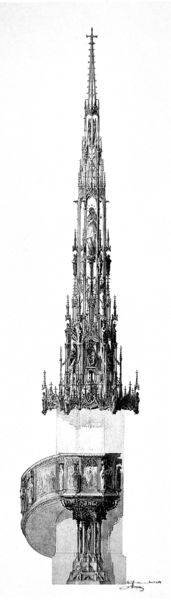
Titel: Kanzelentwurf für die Frauenkirche München
Künstler: Matthias Berger
Standort: München
Institution: Architekturmuseum der Technischen Universität
Schlagwörter: gott, schatten, weiß, kirchturm, ausschnitt, grau, holz, marmor, schmuck, schwarz, skizze, säule, säulen, zeichnung, dach, hochformat, ornament, alt, architektur, böse, sockel, spitze, stein, signatur, brüstung, kirche, schlank, figur, spitzen, gotik, brunnen, turm, turmspitze, skulptur, statue, relief, schrift, papier, modell, monochrom, linien, empore, pilaster, figuren, treppe, dekoration, spitz, detail, schmal, ornamente, aufgang, geländer, fein, hoch, foto, gang, außen, krabbe, berlin, fuss, höhe, kreuz, religion, türme, münchen, dom, denkmal, deko, druck, schwarz-weiss, radierung, gross, bleistift, helm, gebet, entwurf, altar, verziert, ecken, pfarrer, glocke, sandstein, gotisch, kanzel, christlich, hostie, monstranz, predigt, hochkant, baldachin, plan, ständer, wendeltreppe, pyramide, entwürfe, filigran, skizzen, gothik, maria, kupferstich, madonna, heiland, miniatur, rennaissance, streben, dekorativ, schrein, durchbrochen, verzierungen, handschrift, längs, details, masswerk, aufsatz, schinkel, aufstrebend, bauwerk, aufbau, aufriss, zeichnungen, minarett, kreut, teil, fialen, strebewerk, bekrönung, neogotik, neugotisch, tabernakel, krabben, kreuzblume, wimperg, fiale, spätgotik, turmhelm, gesprenge, hochkanzel, hochrechteckig, in die höhe streben, masserk, schalldeckel, sitch, strebebögen, katholisch, escher, spitze#, msßwerk, spizen, berohlich, elfenebeinturm